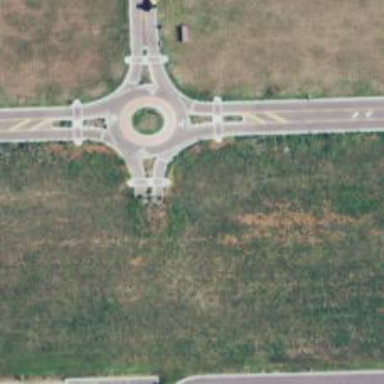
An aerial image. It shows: Residential road that intersects with roundabout.